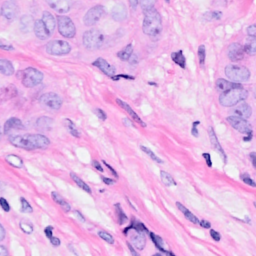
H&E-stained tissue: Breast